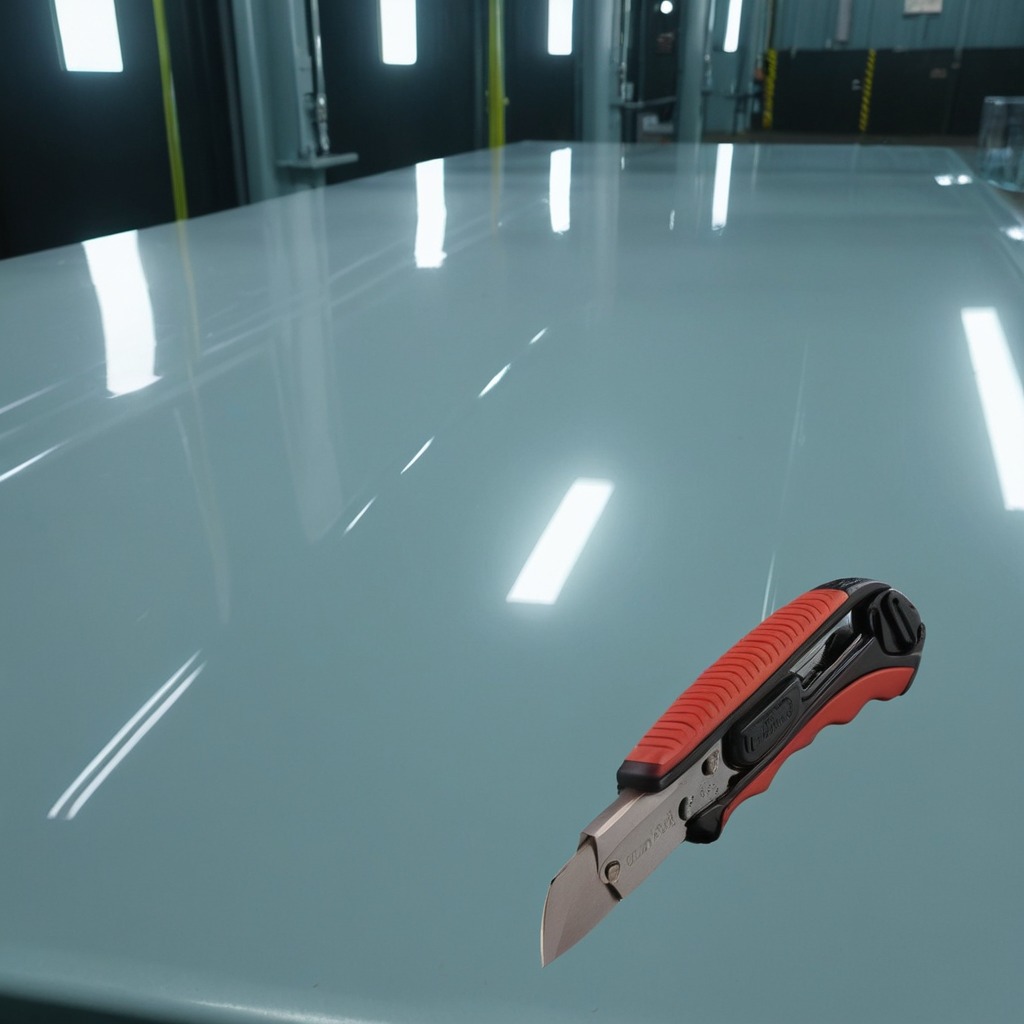
A utility knife is lying on the high-gloss table in the ship maintenance bay.